Question: How can I change the names of my x axis labels in ggplot2?
See below:
'''
ggbox <- ggplot(buffer, aes(SampledLUL, SOC)) + geom_boxplot()
ggbox <- ggbox + theme(axis.text.x=element_text(color = "black", size=11, angle=30, vjust=.8, hjust=0.8))
ggbox<- ggbox + labs(title = "Land cover Classes") + ylab("SOC (g C/m2/yr)") + xlab("Land cover classes")
'''
The above code creates the following figure:

I would like to be able to capitilize the first letter of these classes (i.e Crop, as opposed to crop).
I've tried the code below but not sure where to put it and exactly what function to use.
'labels = c("Citrus", "Crop", "Cypress Swamp", ..........)'
(I'm using windows 7, Rstudio)
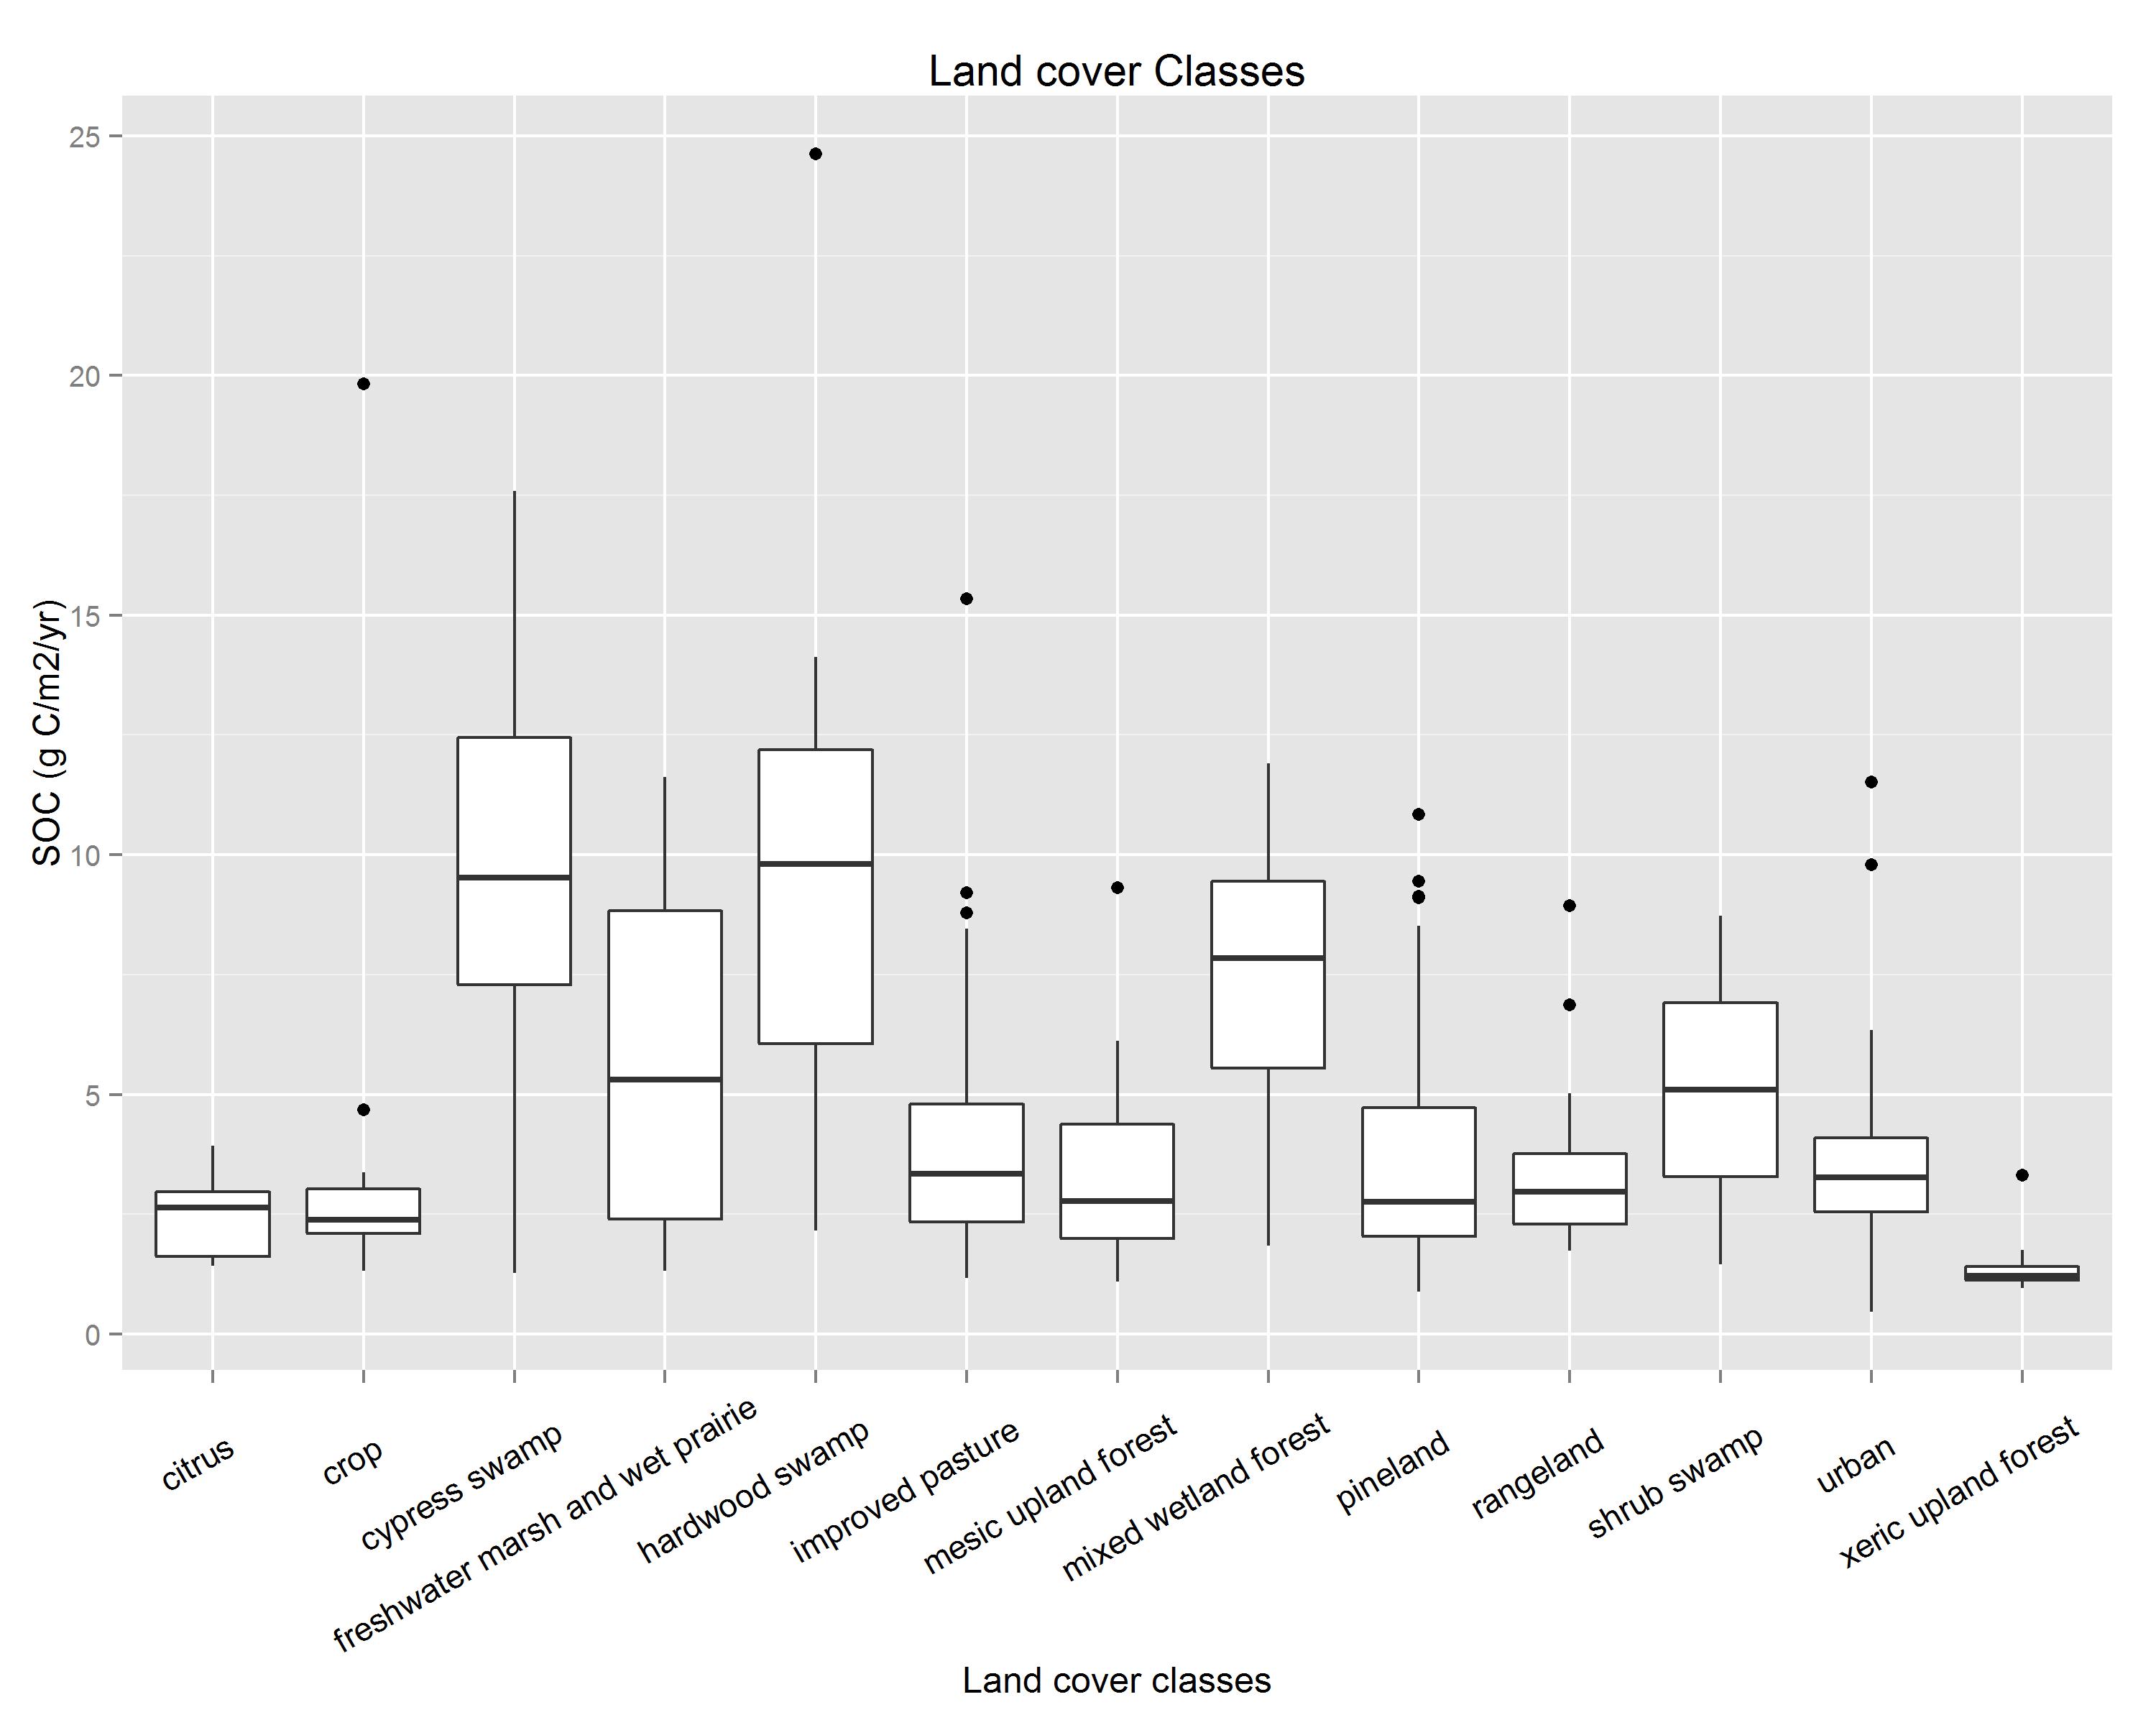
Answer: create labels:
'''
SoilSciGuylabs <- c("Citrus", "Crop", "Cypress Swamp")
'''
then add:
'''
+ scale_x_discrete(labels= SoilSciGuylabs)
'''